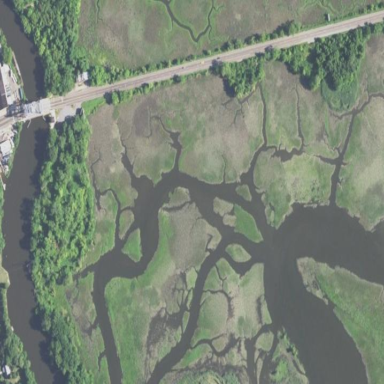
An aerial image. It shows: Marsh wetland.